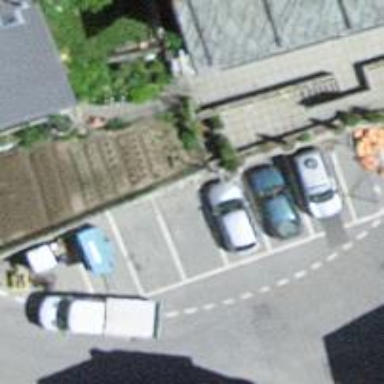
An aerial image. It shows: Parking area.